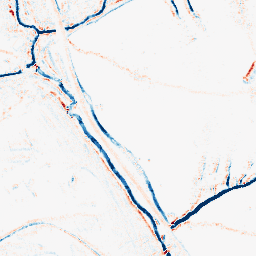
Category: morphological
Decomposition family: morphological_square
Decomposition parameters: operation: average
size: 5
Upsampling method: bicubic
Upsampling parameters: scale: 8
Upsampling scale: 8